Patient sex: M
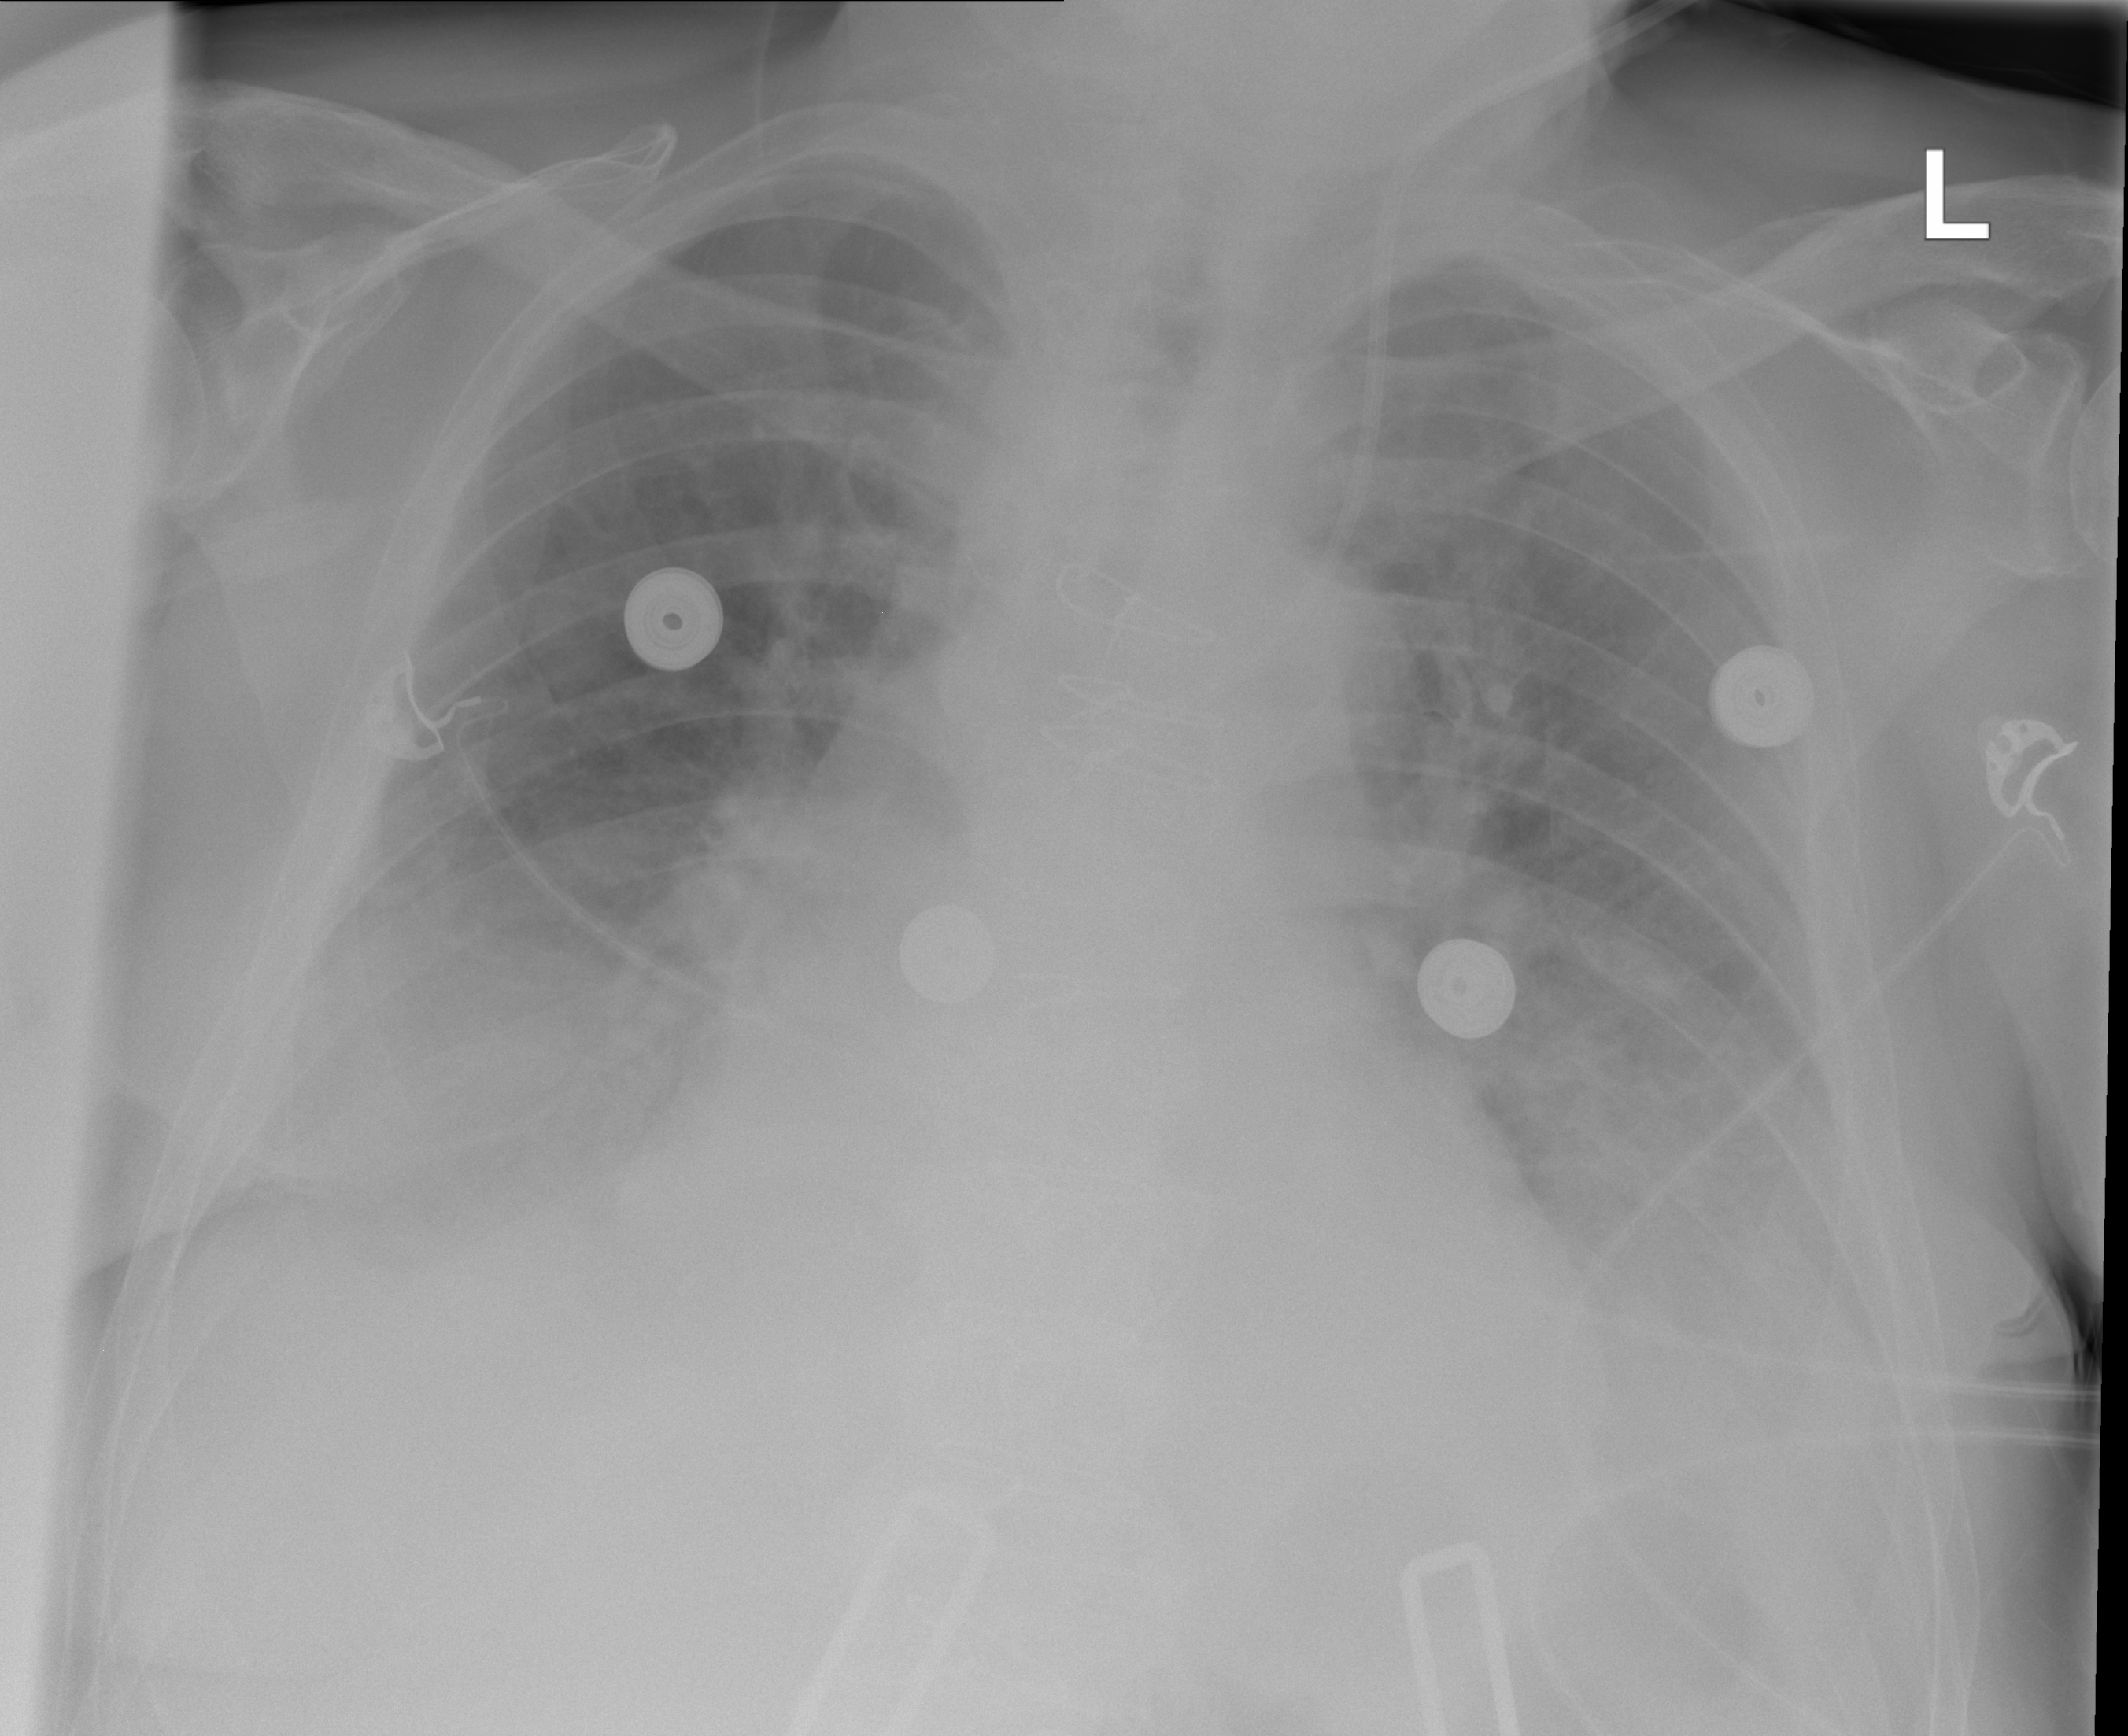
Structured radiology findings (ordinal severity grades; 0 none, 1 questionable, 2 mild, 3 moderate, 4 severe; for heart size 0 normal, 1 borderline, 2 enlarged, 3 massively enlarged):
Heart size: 2
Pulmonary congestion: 2
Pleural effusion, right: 2
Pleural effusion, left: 2
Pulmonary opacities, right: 0
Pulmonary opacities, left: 0
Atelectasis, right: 2
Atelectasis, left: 2